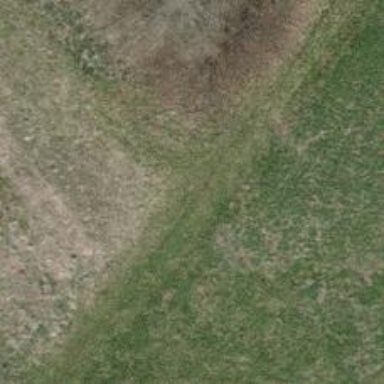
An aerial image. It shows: Track with very rough surface.